Interaction volume radius: 10 \u00c5
Interaction volume height: 20 \u00c5
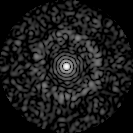
Disorder parameter: 0.8274